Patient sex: M
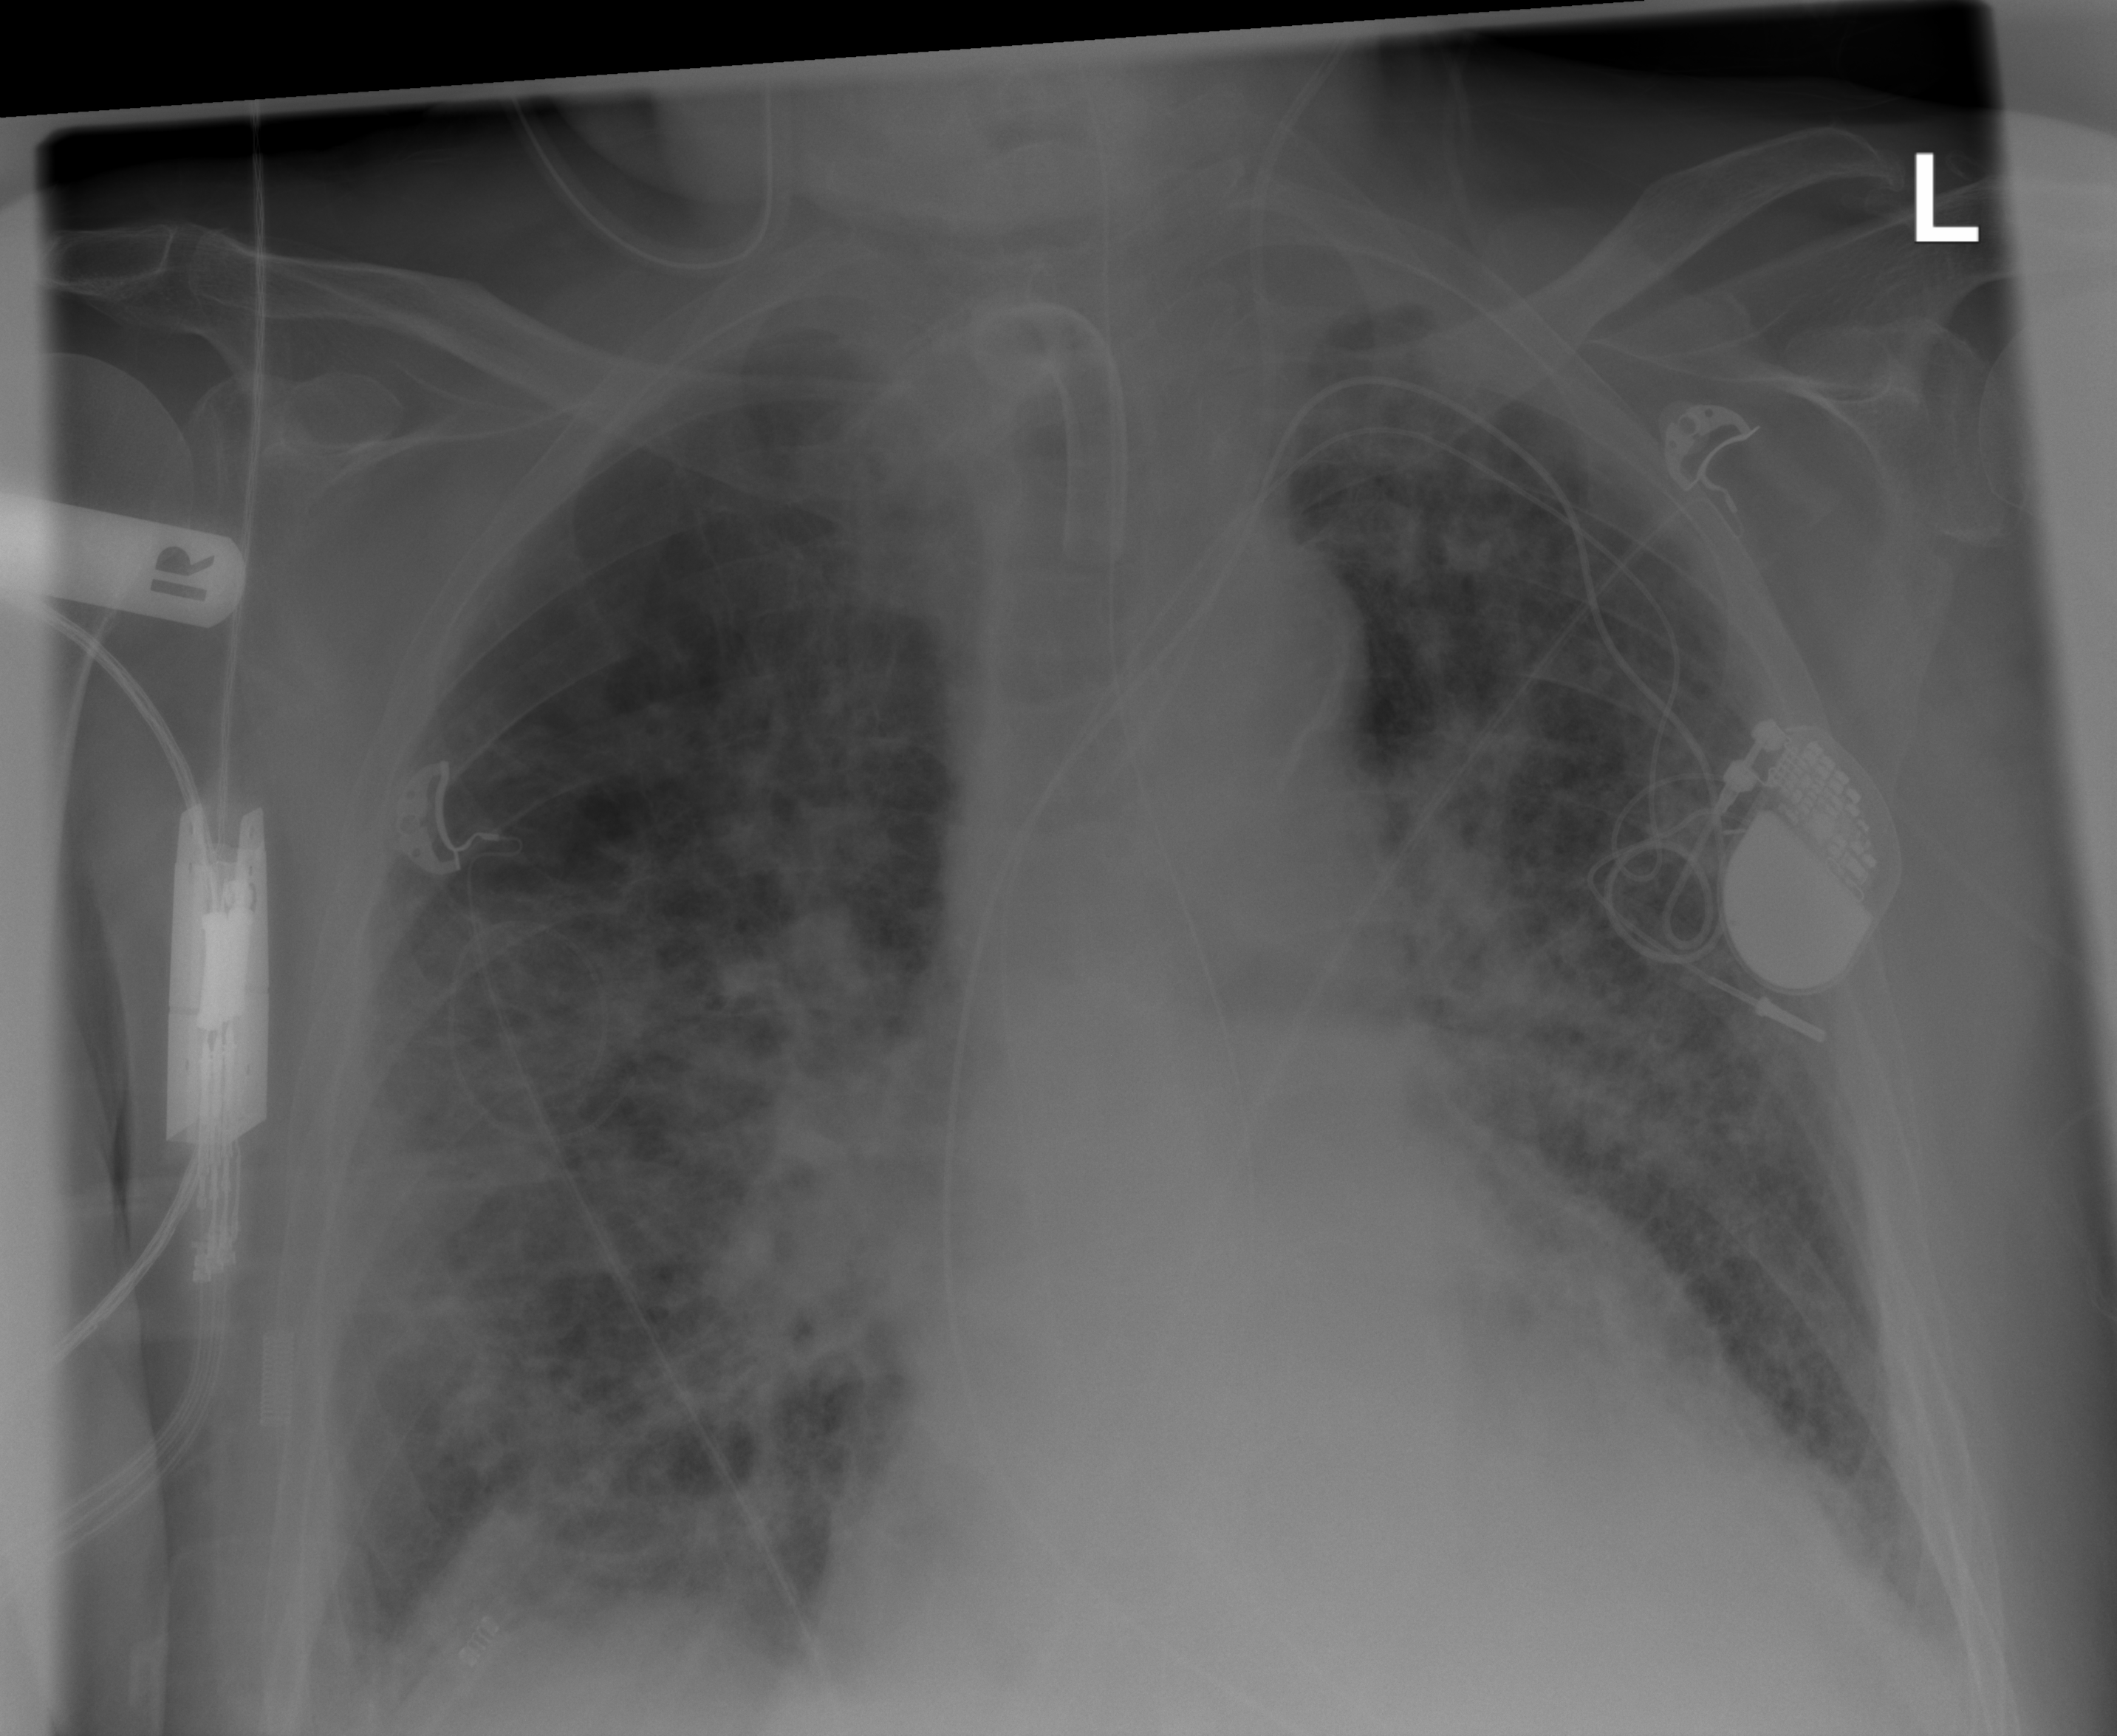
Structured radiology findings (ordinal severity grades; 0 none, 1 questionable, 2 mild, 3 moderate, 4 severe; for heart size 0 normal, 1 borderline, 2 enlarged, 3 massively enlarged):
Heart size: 2
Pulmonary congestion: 2
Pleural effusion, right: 0
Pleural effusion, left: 0
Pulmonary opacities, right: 3
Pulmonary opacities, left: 3
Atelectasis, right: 2
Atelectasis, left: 2